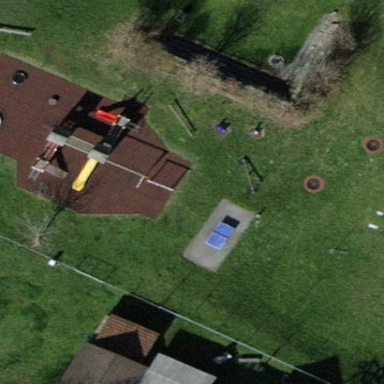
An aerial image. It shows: Playground area for leisure activities on the land.